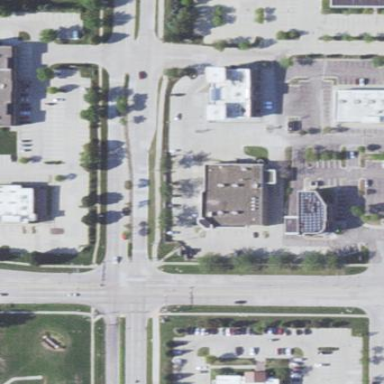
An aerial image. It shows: Retail area.